Question: So, I have two tables, the first has e.g. 4 records, and the second one contains e.g. two rows. They are not related in any way, just want them to be shown together in a way shown on the picture.
I know it could be done by joining them by calculating their row number and using those, but I am curious if is there a way to do the same thing without using a variable. Thank you for your advise, and sorry for my english :)
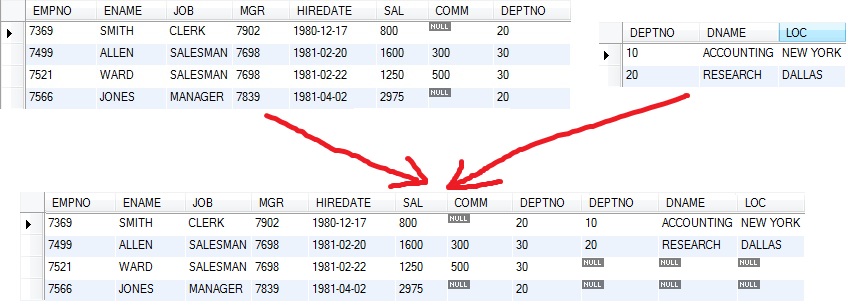
Answer: Yes, there is a way to do it without using variables, just stright SQL
See this demo: <URL>
Unfortunately, MySql doesn't implement analytic functions like Oracle, Postgre and MS-SQL: 'ROW_NUMBER() OVER (partition by ... order by ... )' nor 'rownum' pseudocolumn like Oracle, and a performace of queries like this in MySql is very poor.
'''
SELECT *
FROM (
SELECT emp.*,
(SELECT count(*)
FROM emp e
WHERE e.empno <= emp.empno
) rownum
FROM emp
) e
LEFT JOIN (
SELECT dept.*,
(SELECT count(*)
FROM dept d
WHERE d.deptno <= dept.deptno
) rownum
FROM dept
) d
ON e.rownum = d.rownum;
'''